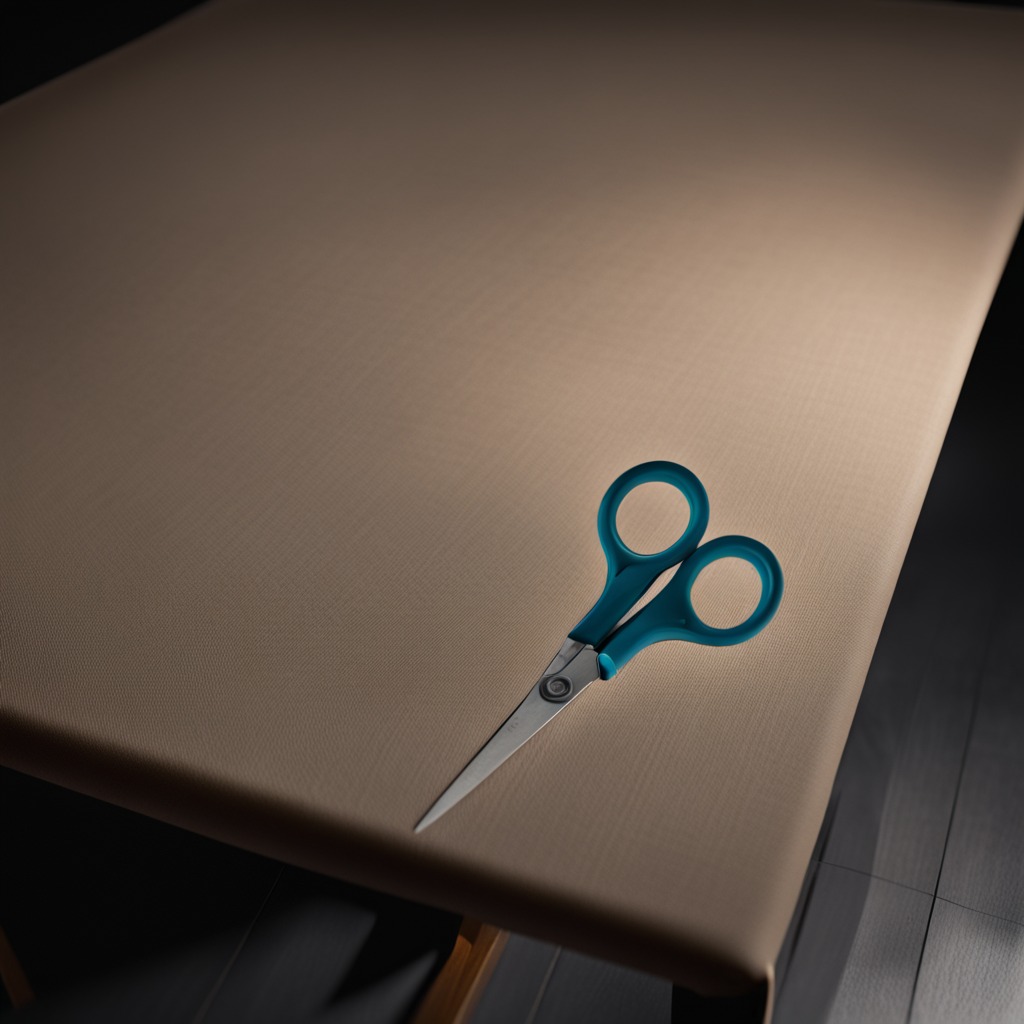
A scissor is lying on the wooden table.